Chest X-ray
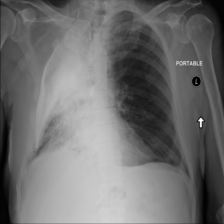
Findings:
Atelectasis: negative
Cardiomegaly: negative
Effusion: negative
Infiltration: negative
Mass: negative
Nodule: negative
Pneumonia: negative
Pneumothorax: negative
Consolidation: negative
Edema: negative
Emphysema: negative
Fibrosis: negative
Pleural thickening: negative
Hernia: negative